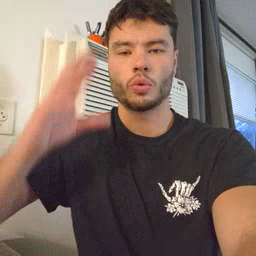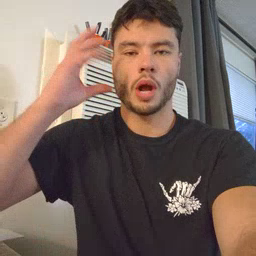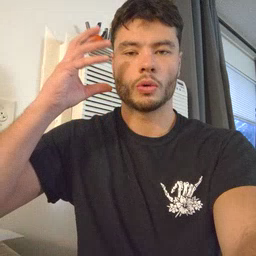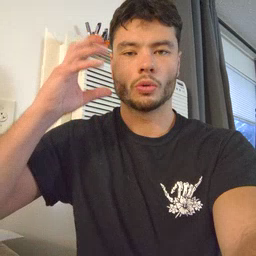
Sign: radio